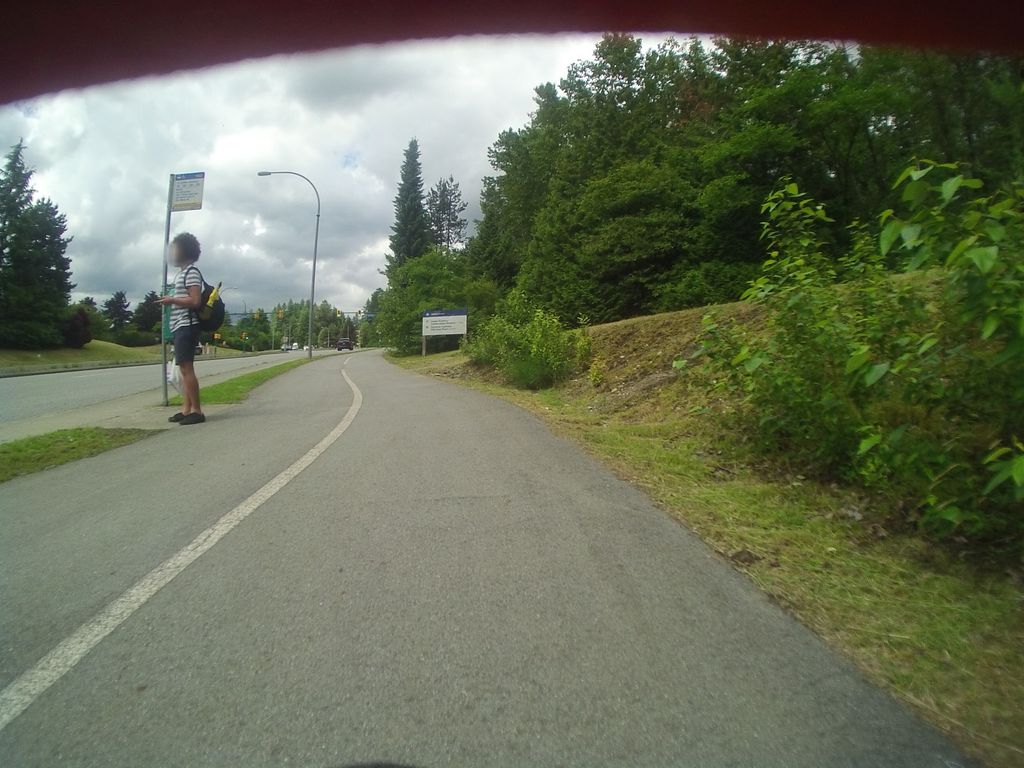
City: vancouver